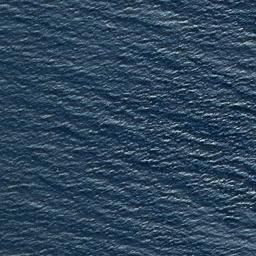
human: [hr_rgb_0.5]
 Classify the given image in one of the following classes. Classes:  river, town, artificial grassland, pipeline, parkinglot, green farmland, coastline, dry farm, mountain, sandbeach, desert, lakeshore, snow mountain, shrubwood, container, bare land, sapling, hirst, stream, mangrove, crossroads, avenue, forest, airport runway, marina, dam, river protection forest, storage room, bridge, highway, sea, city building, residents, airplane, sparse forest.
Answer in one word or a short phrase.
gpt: sea